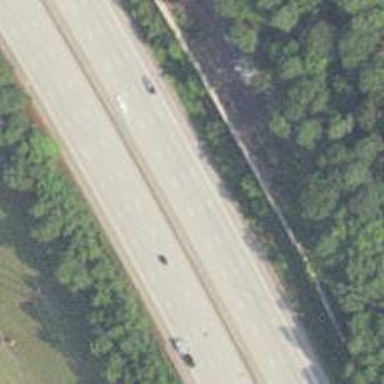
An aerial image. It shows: Motorway.